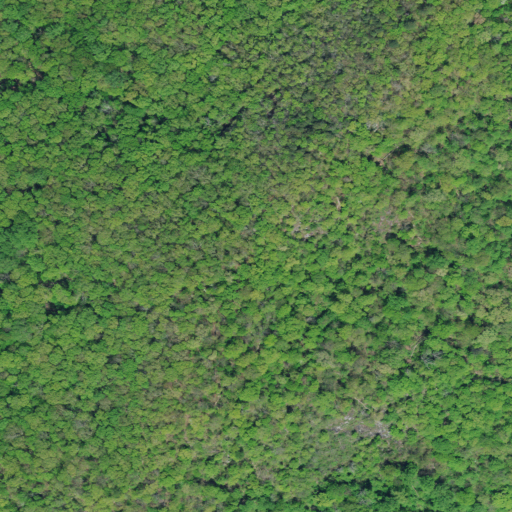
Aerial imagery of mountain in South Carolina named Little Piney Mountain containing deciduous forest and mixed forest